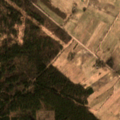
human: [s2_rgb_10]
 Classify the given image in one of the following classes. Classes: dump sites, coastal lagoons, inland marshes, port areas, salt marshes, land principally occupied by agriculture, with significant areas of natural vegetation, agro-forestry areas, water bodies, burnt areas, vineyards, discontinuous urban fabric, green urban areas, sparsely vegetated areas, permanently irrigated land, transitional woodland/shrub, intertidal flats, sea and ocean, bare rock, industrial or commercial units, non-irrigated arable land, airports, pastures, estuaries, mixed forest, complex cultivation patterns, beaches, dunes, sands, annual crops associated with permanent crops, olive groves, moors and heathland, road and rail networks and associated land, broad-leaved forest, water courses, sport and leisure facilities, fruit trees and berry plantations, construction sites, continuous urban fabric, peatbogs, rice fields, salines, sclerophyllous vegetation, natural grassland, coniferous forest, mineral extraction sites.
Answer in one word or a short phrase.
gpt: complex cultivation patterns, coniferous forest, mixed forest, transitional woodland/shrub